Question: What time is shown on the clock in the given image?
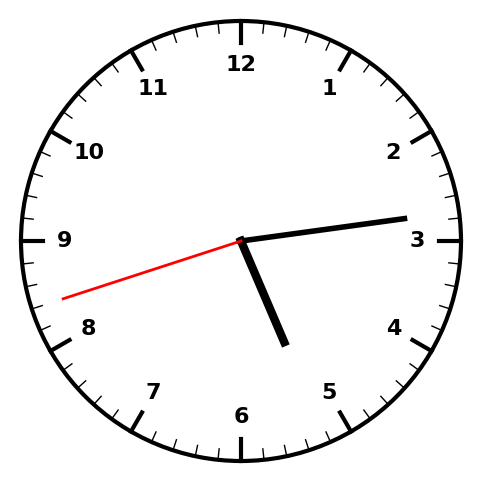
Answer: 05:13:42